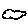
Label: cloud